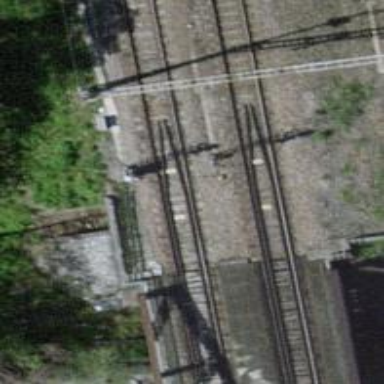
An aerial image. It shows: Railway signal.